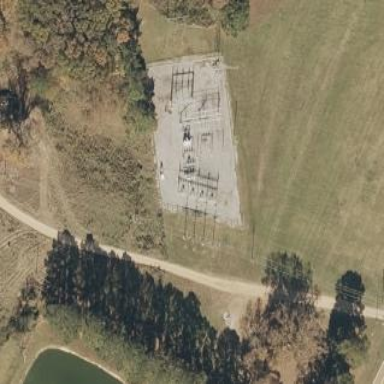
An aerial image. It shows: Distribution level power substation enclosed by fence.